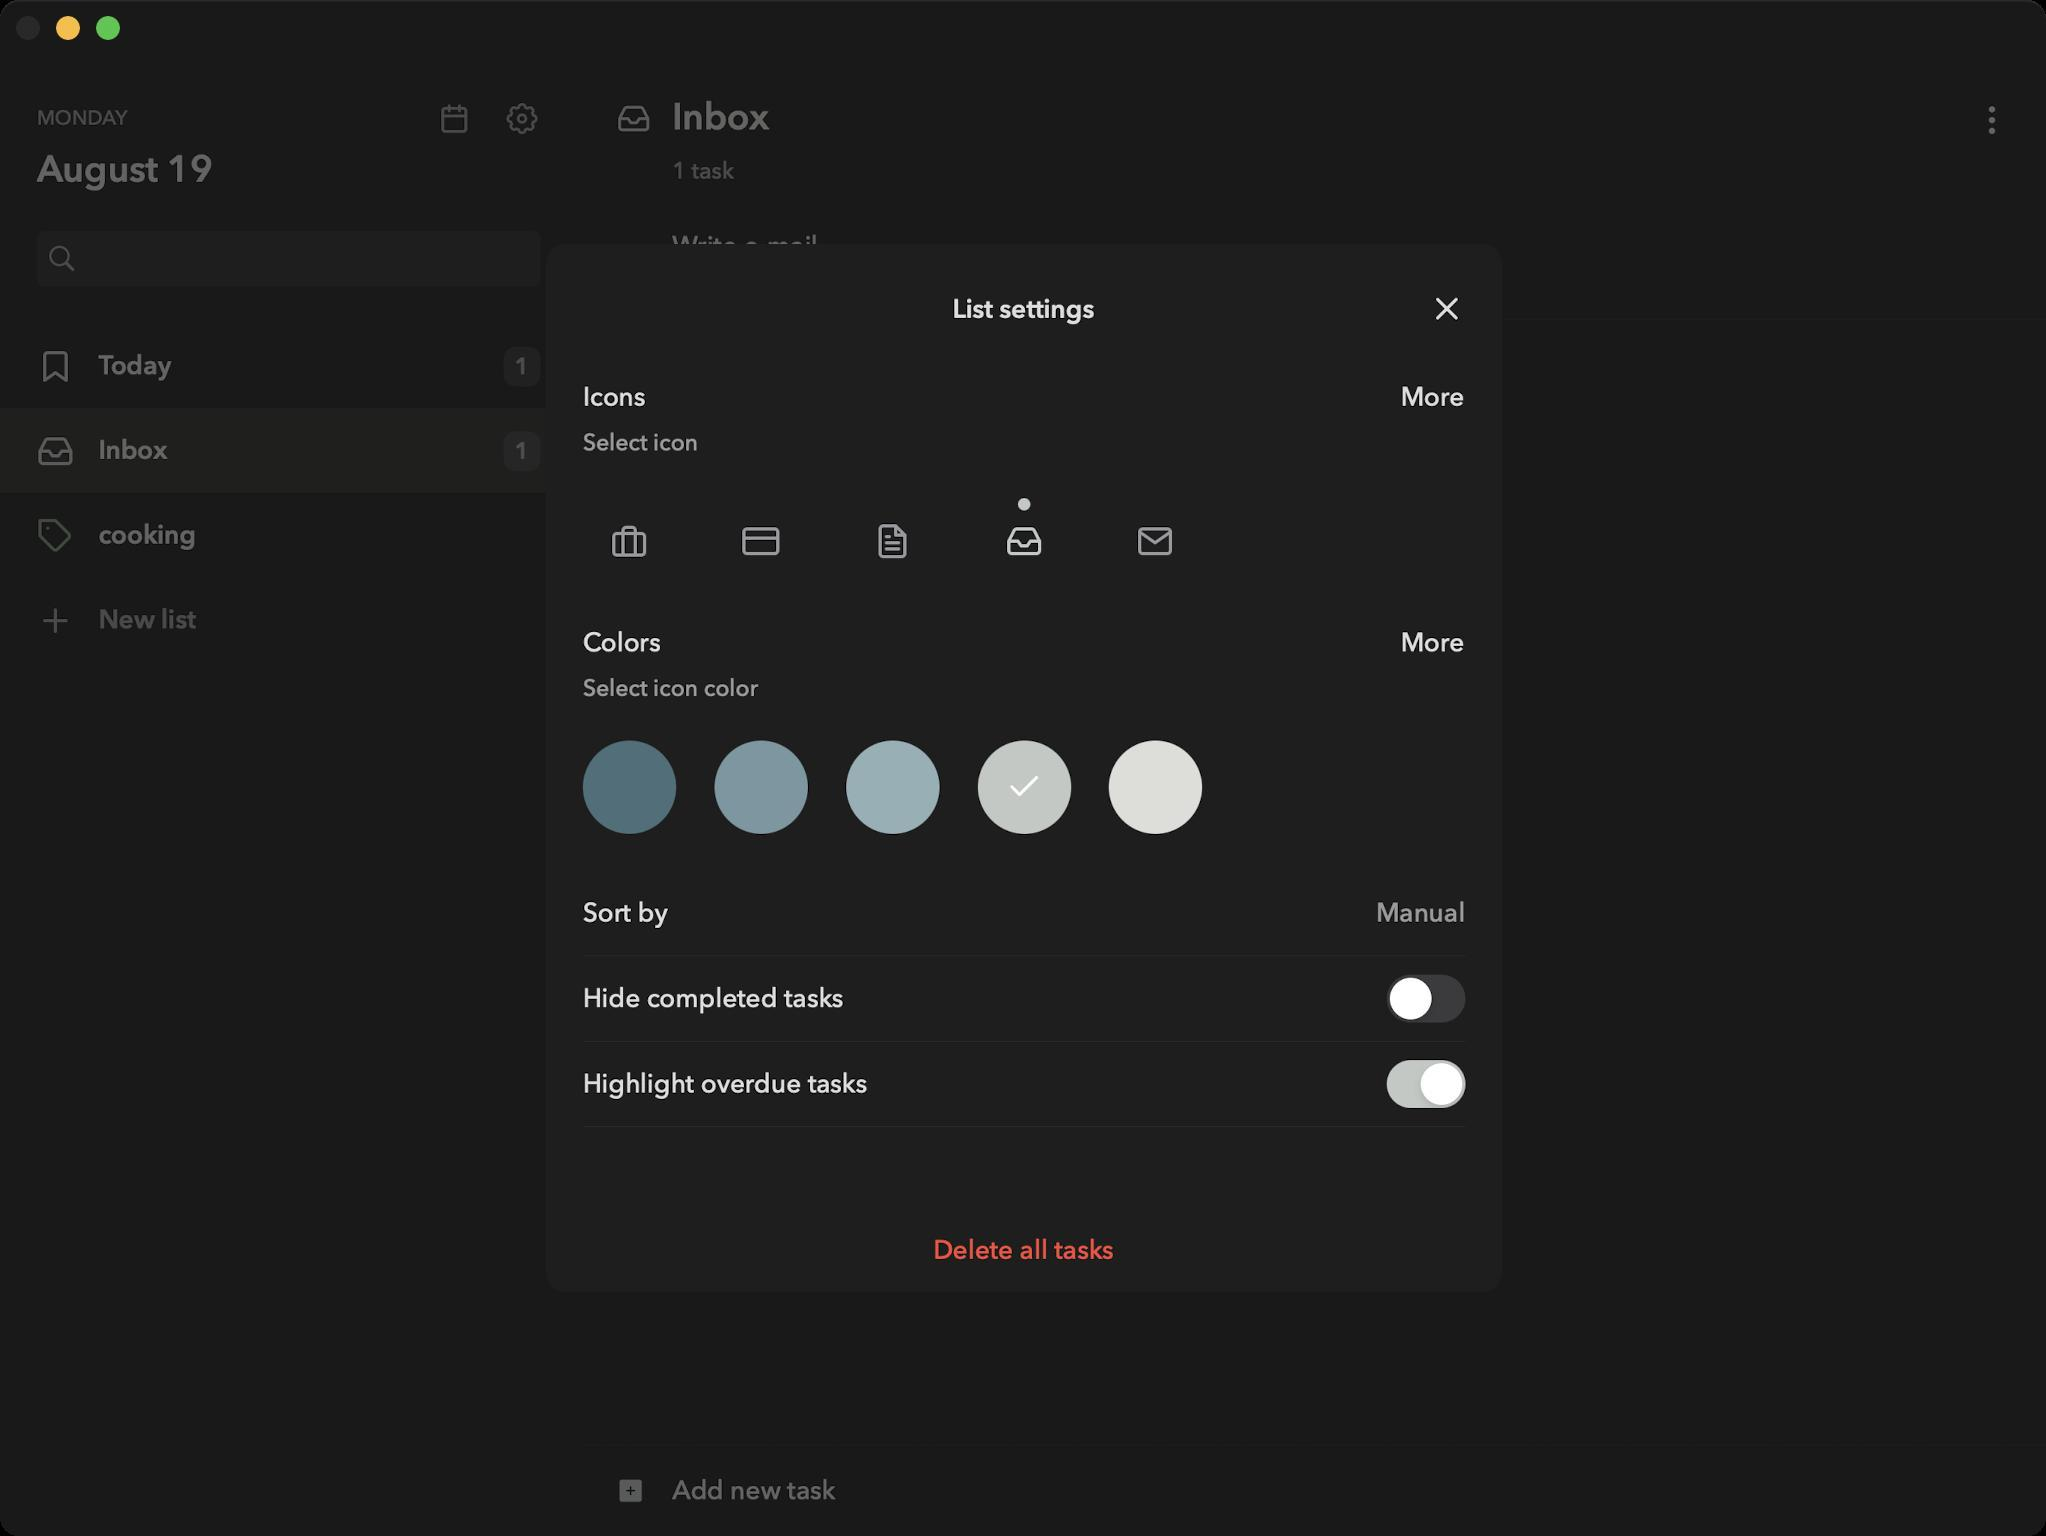
Accessibility tree:
{"name": "Mindlist", "role": "AXWindow", "description": null, "role_description": "standard window", "value": null, "position": "352.00;95.00", "size": "1023;768", "children": [{"name": null, "role": "AXGroup", "description": null, "role_description": "group", "value": null, "position": "0.00;0.00", "size": "1023;768", "children": [{"name": null, "role": "AXGroup", "description": null, "role_description": "group", "value": null, "position": "0.00;0.00", "size": "1023;768", "children": []}]}, {"name": null, "role": "AXButton", "description": null, "role_description": "close button", "value": null, "position": "7.00;6.00", "size": "14;16", "children": []}, {"name": null, "role": "AXButton", "description": null, "role_description": "zoom button", "value": null, "position": "47.00;6.00", "size": "14;16", "children": [{"name": null, "role": "AXGroup", "description": null, "role_description": "group", "value": null, "position": "47.00;6.00", "size": "14;16", "children": [{"name": null, "role": "AXGroup", "description": null, "role_description": "group", "value": null, "position": "47.00;6.00", "size": "14;16", "children": []}]}]}, {"name": null, "role": "AXButton", "description": null, "role_description": "minimize button", "value": null, "position": "27.00;6.00", "size": "14;16", "children": []}, {"name": null, "role": "AXSheet", "description": null, "role_description": "sheet", "value": null, "position": "273.00;122.00", "size": "478;524", "children": [{"name": null, "role": "AXGroup", "description": null, "role_description": "group", "value": null, "position": "273.00;122.00", "size": "478;524", "children": [{"name": null, "role": "AXGroup", "description": null, "role_description": "group", "value": null, "position": "273.00;122.00", "size": "478;524", "children": [{"name": null, "role": "AXGroup", "description": null, "role_description": "group", "value": null, "position": "273.00;122.00", "size": "478;524", "children": [{"name": null, "role": "AXStaticText", "description": "List settings", "role_description": "text", "value": null, "position": "476.28;145.87", "size": "71;18", "children": []}, {"name": null, "role": "AXButton", "description": "x", "role_description": "button", "value": null, "position": "706.51;137.40", "size": "34;34", "children": []}, {"name": null, "role": "AXGroup", "description": null, "role_description": "collection", "value": null, "position": "291.48;171.28", "size": "441;475", "children": [{"name": null, "role": "AXGroup", "description": null, "role_description": "group", "value": null, "position": "291.48;189.76", "size": "441;39", "children": [{"name": null, "role": "AXGroup", "description": null, "role_description": "group", "value": null, "position": "291.48;189.76", "size": "58;39", "children": [{"name": null, "role": "AXStaticText", "description": "Icons", "role_description": "text", "value": null, "position": "291.48;189.76", "size": "58;18", "children": []}, {"name": null, "role": "AXStaticText", "description": "Select icon", "role_description": "text", "value": null, "position": "291.48;213.63", "size": "58;15", "children": []}]}, {"name": null, "role": "AXButton", "description": "More", "role_description": "button", "value": null, "position": "684.95;189.76", "size": "48;38", "children": []}]}, {"name": null, "role": "AXStaticText", "description": null, "role_description": "text", "value": null, "position": "291.48;247.51", "size": "47;47", "children": []}, {"name": null, "role": "AXStaticText", "description": null, "role_description": "text", "value": null, "position": "357.32;247.51", "size": "47;47", "children": []}, {"name": null, "role": "AXStaticText", "description": null, "role_description": "text", "value": null, "position": "423.15;247.51", "size": "47;47", "children": []}, {"name": null, "role": "AXStaticText", "description": null, "role_description": "text", "value": null, "position": "488.99;247.51", "size": "47;47", "children": []}, {"name": null, "role": "AXStaticText", "description": null, "role_description": "text", "value": null, "position": "554.43;247.51", "size": "47;47", "children": []}, {"name": null, "role": "AXGroup", "description": null, "role_description": "group", "value": null, "position": "291.48;312.58", "size": "441;39", "children": [{"name": null, "role": "AXGroup", "description": null, "role_description": "group", "value": null, "position": "291.48;312.58", "size": "88;39", "children": [{"name": null, "role": "AXStaticText", "description": "Colors", "role_description": "text", "value": null, "position": "291.48;312.58", "size": "88;18", "children": []}, {"name": null, "role": "AXStaticText", "description": "Select icon color", "role_description": "text", "value": null, "position": "291.48;336.44", "size": "88;15", "children": []}]}, {"name": null, "role": "AXButton", "description": "More", "role_description": "button", "value": null, "position": "684.95;312.58", "size": "48;38", "children": []}]}, {"name": null, "role": "AXStaticText", "description": null, "role_description": "text", "value": null, "position": "291.48;370.33", "size": "47;47", "children": []}, {"name": null, "role": "AXStaticText", "description": null, "role_description": "text", "value": null, "position": "357.32;370.33", "size": "47;47", "children": []}, {"name": null, "role": "AXStaticText", "description": null, "role_description": "text", "value": null, "position": "423.15;370.33", "size": "47;47", "children": []}, {"name": null, "role": "AXStaticText", "description": null, "role_description": "text", "value": null, "position": "488.99;370.33", "size": "47;47", "children": []}, {"name": null, "role": "AXStaticText", "description": null, "role_description": "text", "value": null, "position": "554.43;370.33", "size": "47;47", "children": []}, {"name": null, "role": "AXGroup", "description": null, "role_description": "group", "value": null, "position": "291.48;435.39", "size": "441;42", "children": [{"name": null, "role": "AXStaticText", "description": "Sort by", "role_description": "text", "value": null, "position": "291.48;447.71", "size": "43;18", "children": []}, {"name": null, "role": "AXStaticText", "description": "Manual", "role_description": "text", "value": null, "position": "688.03;447.71", "size": "45;18", "children": []}]}, {"name": null, "role": "AXGroup", "description": null, "role_description": "group", "value": null, "position": "291.48;478.12", "size": "441;42", "children": [{"name": null, "role": "AXStaticText", "description": "Hide completed tasks", "role_description": "text", "value": null, "position": "291.48;490.44", "size": "131;18", "children": []}, {"name": null, "role": "AXCheckBox", "description": null, "role_description": "switch", "value": "0", "position": "693.42;487.37", "size": "39;24", "children": []}]}, {"name": null, "role": "AXGroup", "description": null, "role_description": "group", "value": null, "position": "291.48;520.86", "size": "441;42", "children": [{"name": null, "role": "AXStaticText", "description": "Highlight overdue tasks", "role_description": "text", "value": null, "position": "291.48;533.18", "size": "142;18", "children": []}, {"name": null, "role": "AXCheckBox", "description": null, "role_description": "switch", "value": "1", "position": "693.42;530.10", "size": "39;24", "children": []}]}]}, {"name": null, "role": "AXButton", "description": "Button", "role_description": "button", "value": null, "position": "273.00;604.02", "size": "478;42", "children": []}]}]}]}]}]}